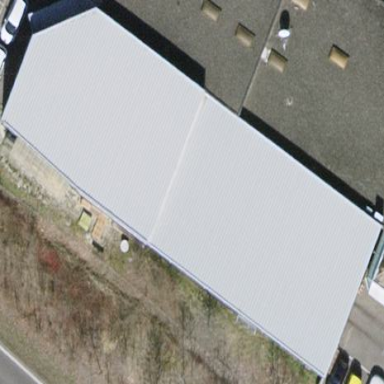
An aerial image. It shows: Garage with flat light gray roof.